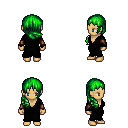
a pixel art fantasy rpg character, female body template, human, tanned skin, gray robe, teal pants, green right-swept hairstyle, cloth bracers, four views (front, back, left, right), 2x2 character sprite sheet, small pixel art, hard edges, no anti-aliasing